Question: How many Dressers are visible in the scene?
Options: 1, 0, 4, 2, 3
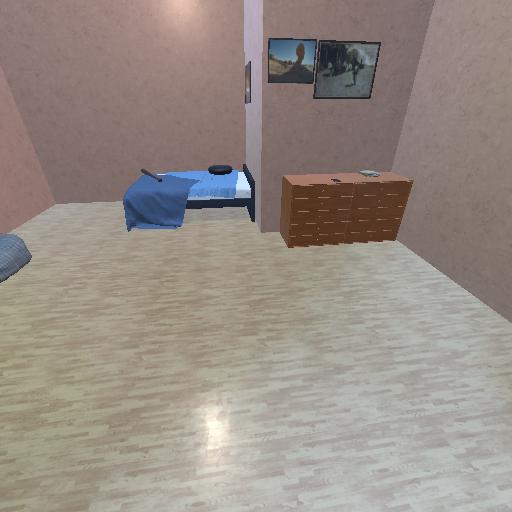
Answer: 1